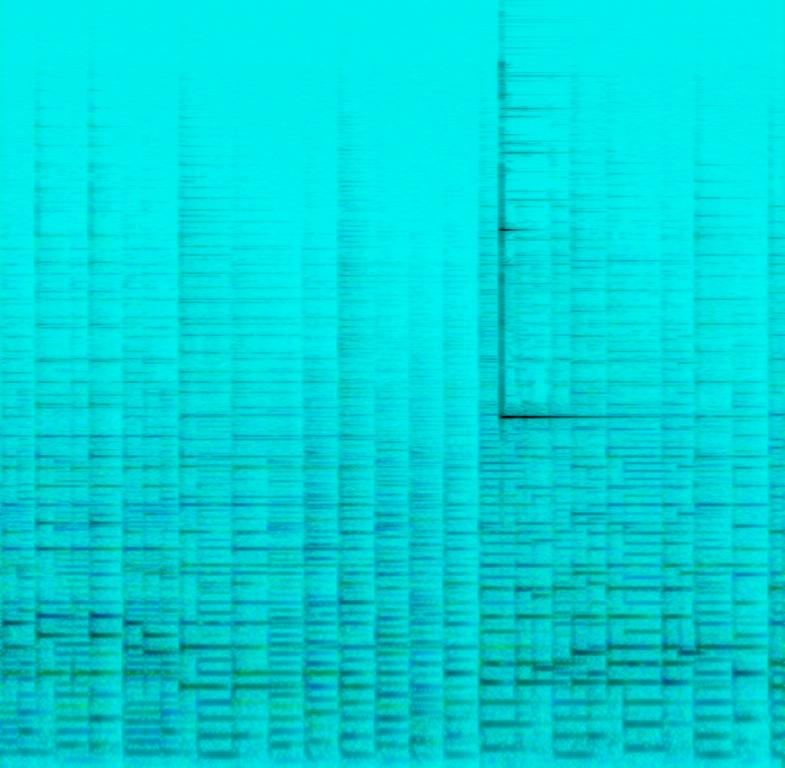
Solo ragtime piano playing a lilting instrumental section with a bouncy bass part in the left hand. The bell sound effect happens once. Good for a sunny day at a County fair or carnival.